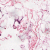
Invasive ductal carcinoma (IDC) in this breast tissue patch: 0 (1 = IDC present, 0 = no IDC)